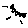
Label: sun